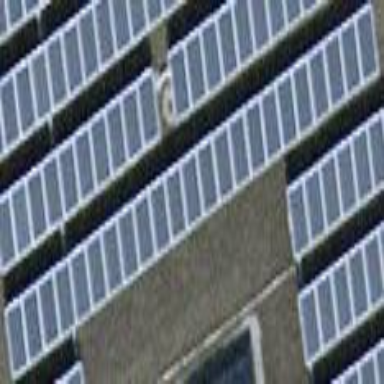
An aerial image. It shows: Solar photovoltaic panel generator.